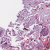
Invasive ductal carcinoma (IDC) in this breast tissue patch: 1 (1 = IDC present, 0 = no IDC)